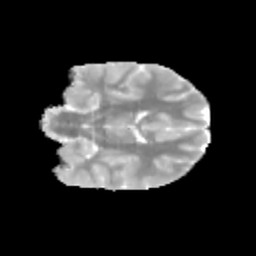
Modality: MD
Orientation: coronal
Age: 9
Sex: male
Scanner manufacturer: siemens
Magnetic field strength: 3 T
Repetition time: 3.8 s
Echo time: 0.07 s